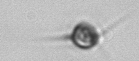
Label: Acanthoica_quattrospina